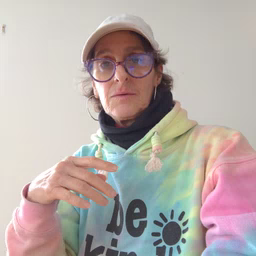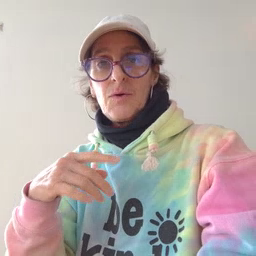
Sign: arm